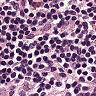
Metastatic tissue present: no